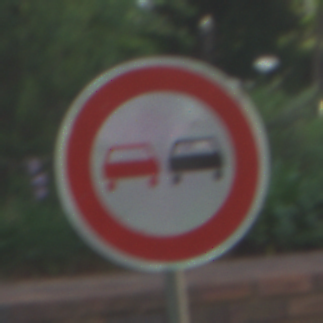
Verkehrszeichen: Ueberholverbot
Umgebung: Outdoor, Urban
Tageszeit: MorningAfternoon
Wetter: PartlyCloudy
Licht: Natural
Jahreszeit: NotSpecified
Kontrast: LowContrast